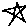
Label: star